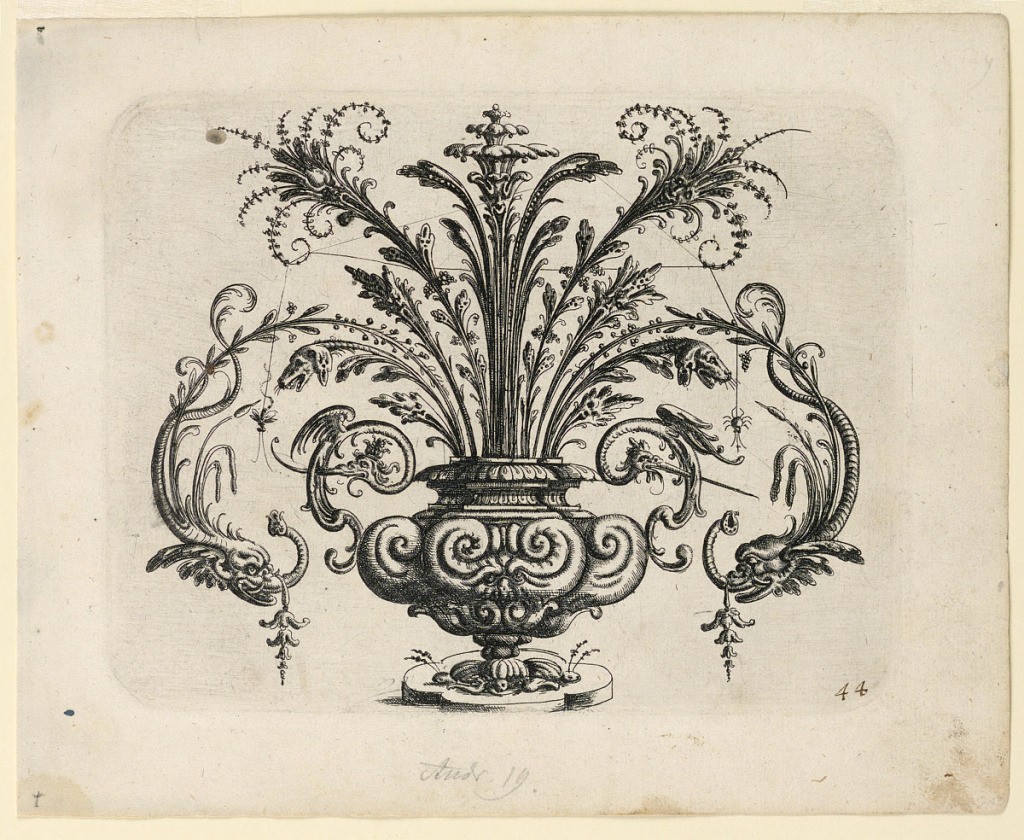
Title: Plate 44 from Neüw Grotteßken Buch (New Book of Grotesques)
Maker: Christoph Jamnitzer, German, 1563 - 1618
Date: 1610
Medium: Engraving on laid paper
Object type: Print
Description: Ornamental vase of auricular, cartilage-like form and containing plants terminating in grotesque heads and intertwined by spider webs. The base of the vine is composed of four turtle-like insects.